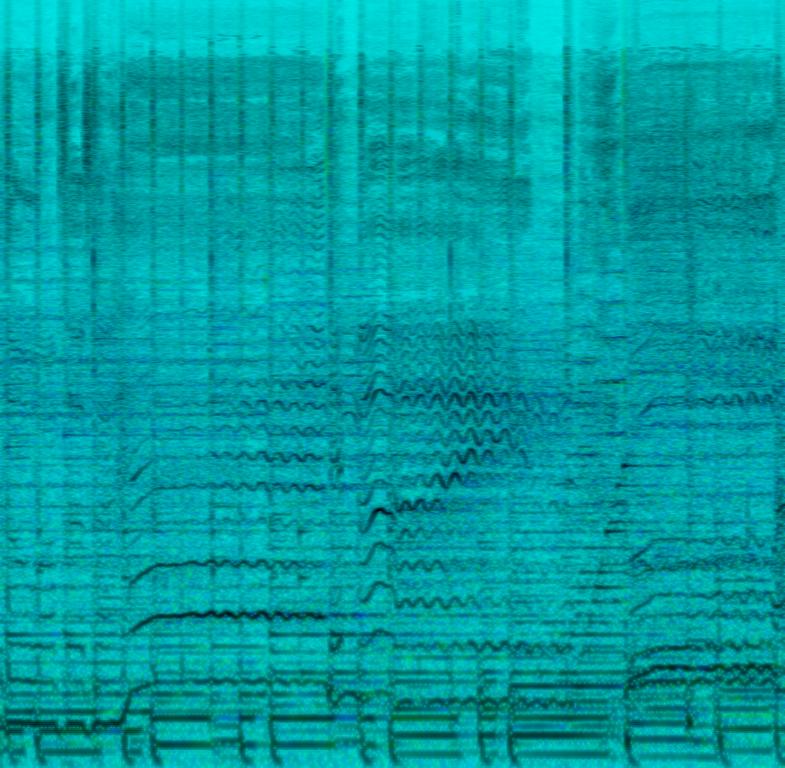
An acoustic drum is played along with a bassline, an acoustic guitar and piano all playing the same rhythm. Strings are playing a melody in the mid range along with the female singer that gets accompanied by backing vocals singing harmonies along. This song sounds romantic and cheerful. This song may be playing at the beginning scene of a rom-com movie.